Current action and preconditions to check: trajectory_clear

Your task: For each precondition in the list above, predict whether it will hold at this action.

Consider the current scene as observed from the mobile robot's camera, and analyze the predicted future states of all dynamic agents (e.g., people, animals, vehicles, or any moving entities) within the NEXT SECOND.

IMPORTANT: Only answer "very likely" if you are absolutely certain—based on strong, clear evidence—that a dynamic agent will violate the precondition in the predicted future state. Do NOT answer "very likely" for unlikely, ambiguous, or low-probability risks.

Ask yourself for each precondition: Is there a high probability, with clear and convincing evidence, that the predicted future states of any dynamic agent will interfere with the predicted future state of the currently executing action within the NEXT SECOND, causing that precondition to fail?

Assess the risk level based on these predictions. Use "likely" or "very likely" if motions create a clear risk of interference.

Use "neutral" or "improbable" if agents are nearby but their predicted paths are clearly diverging or non-conflicting.

Failure Risk Categories: "very improbable", "improbable", "neutral", "likely", "very likely"

Answer Format: Output ONLY the probability_of_failure value from these categories: "very improbable", "improbable", "neutral", "likely", "very likely"

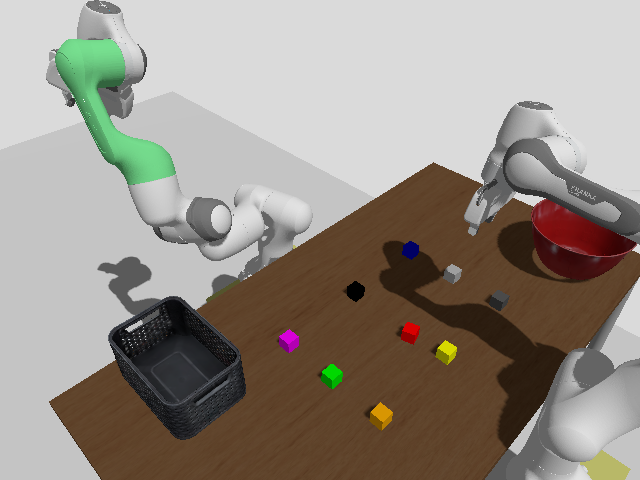

Answer: very improbable